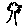
Label: tree